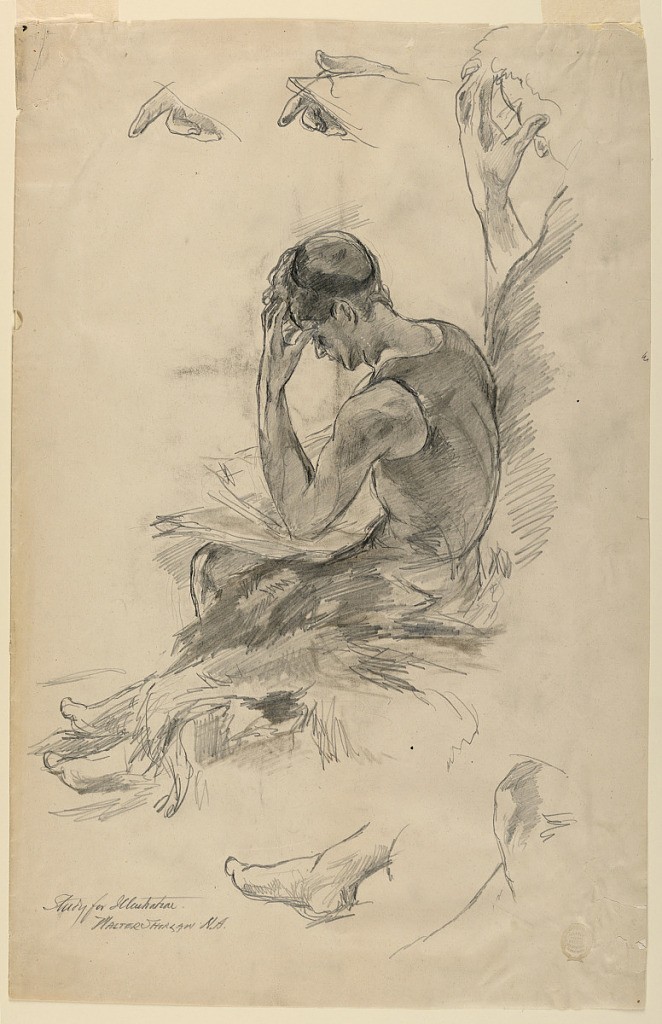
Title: Study for Illustration
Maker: Walter Shirlaw, American, b. Scotland, 1838–1909
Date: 1875–80
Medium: Graphite, black and brown crayons on paper
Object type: Drawing
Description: A man in a bathing suit is shown in profile, sitting and reading. His head leans on the left hand. Separate studies above and below: two for the fingers of the right hand, three for the right foot, and one for the left knee.